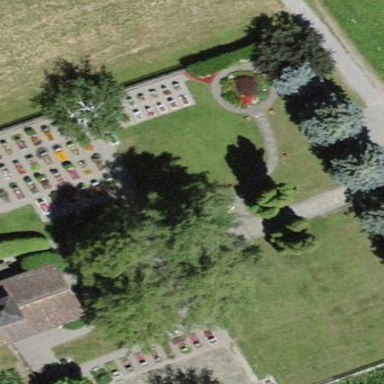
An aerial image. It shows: Cemetery.